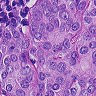
Metastatic tissue present: yes